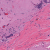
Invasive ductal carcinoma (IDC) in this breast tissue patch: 0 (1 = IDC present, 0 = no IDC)